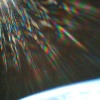
Label: sunburn